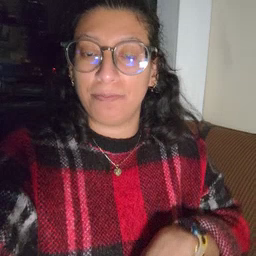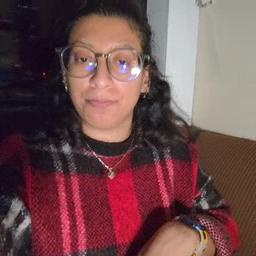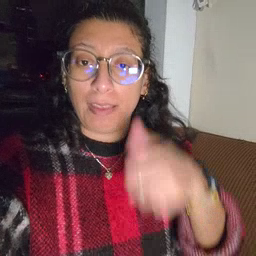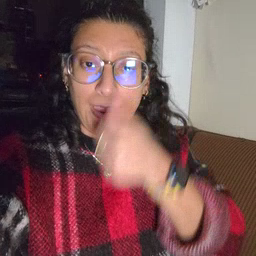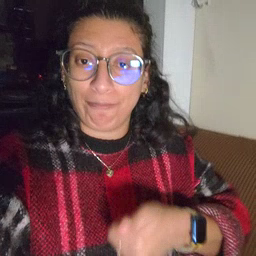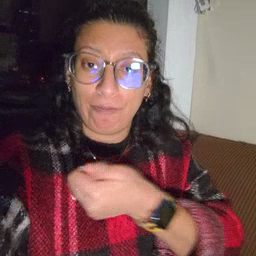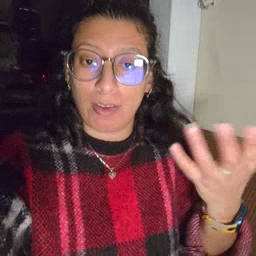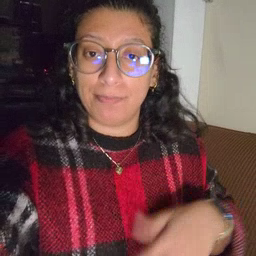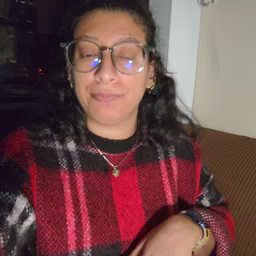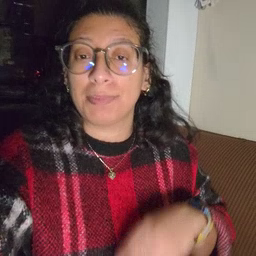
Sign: every